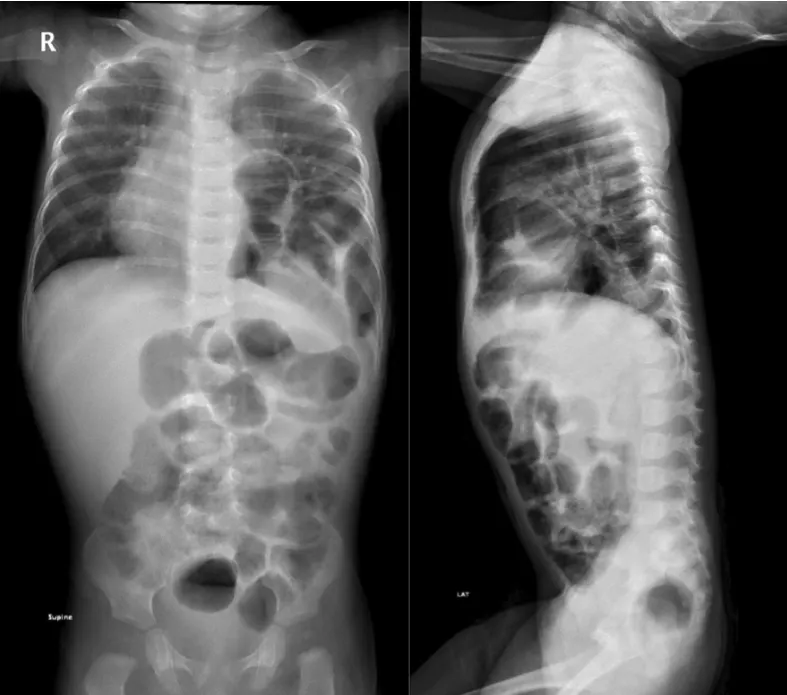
Anteroposterior and lateral chest x-ray showing bowel segments in the left hemithorax demonstrating recurrence of CDH.
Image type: radiology (x_ray)